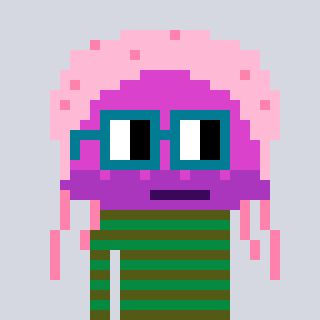
a pixel art character with square dark green glasses, a jellyfish-shaped head and a green-colored body on a cool background